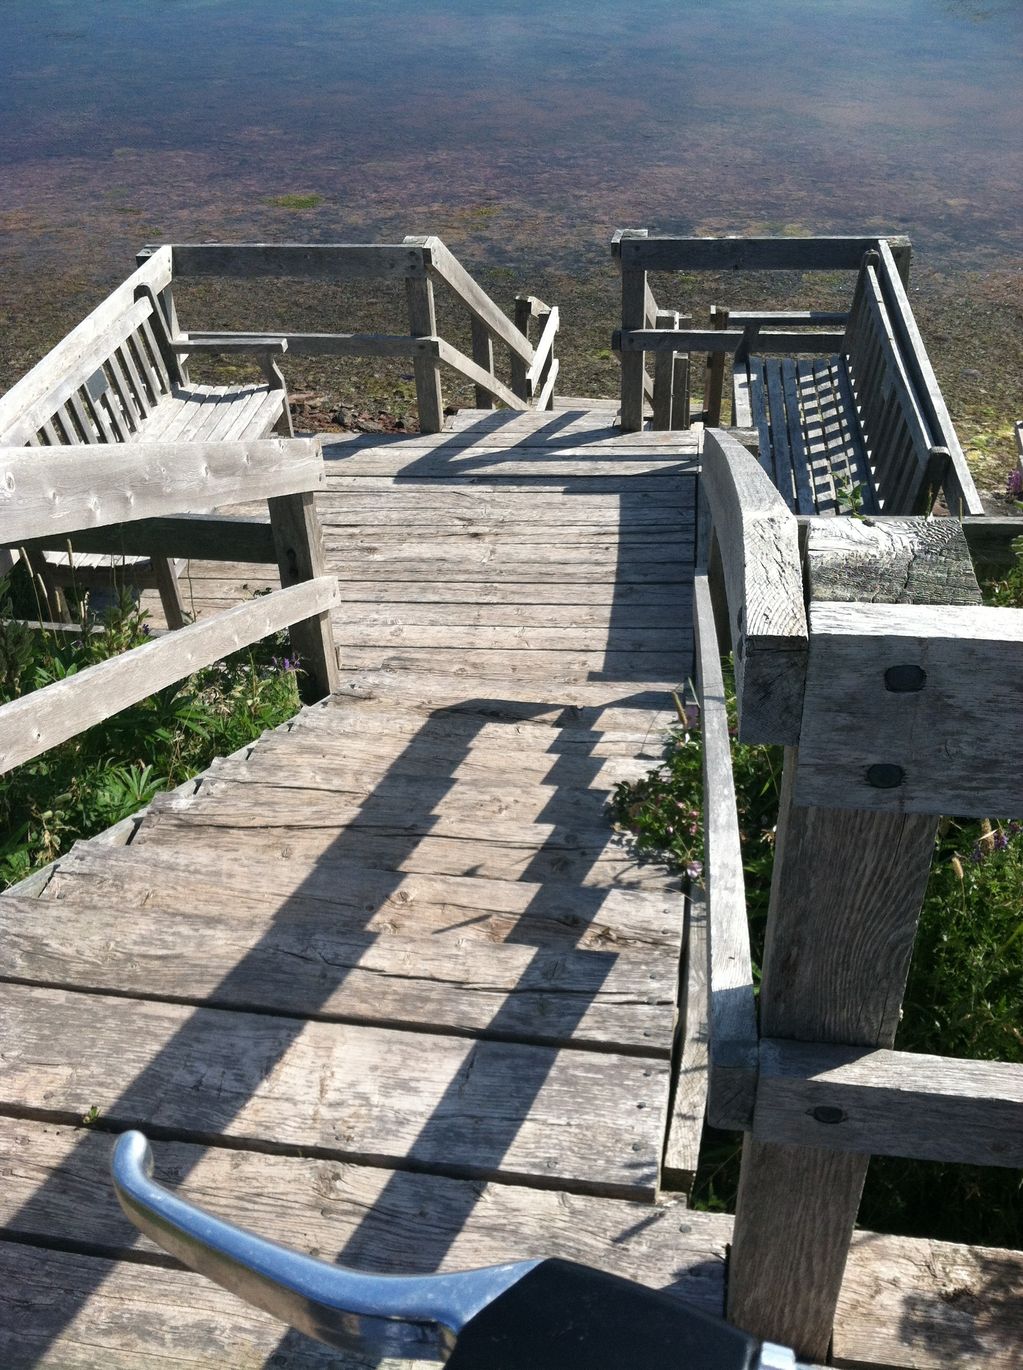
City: charlottetown